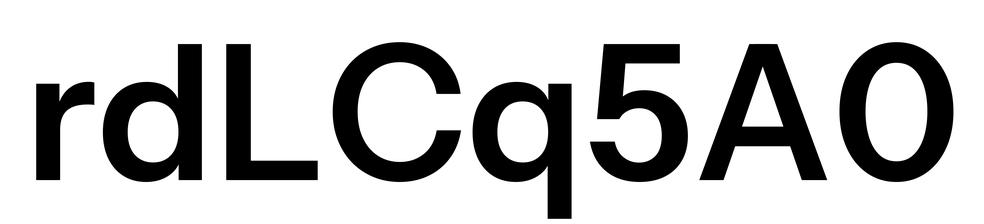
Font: InstrumentSans_SemiBold